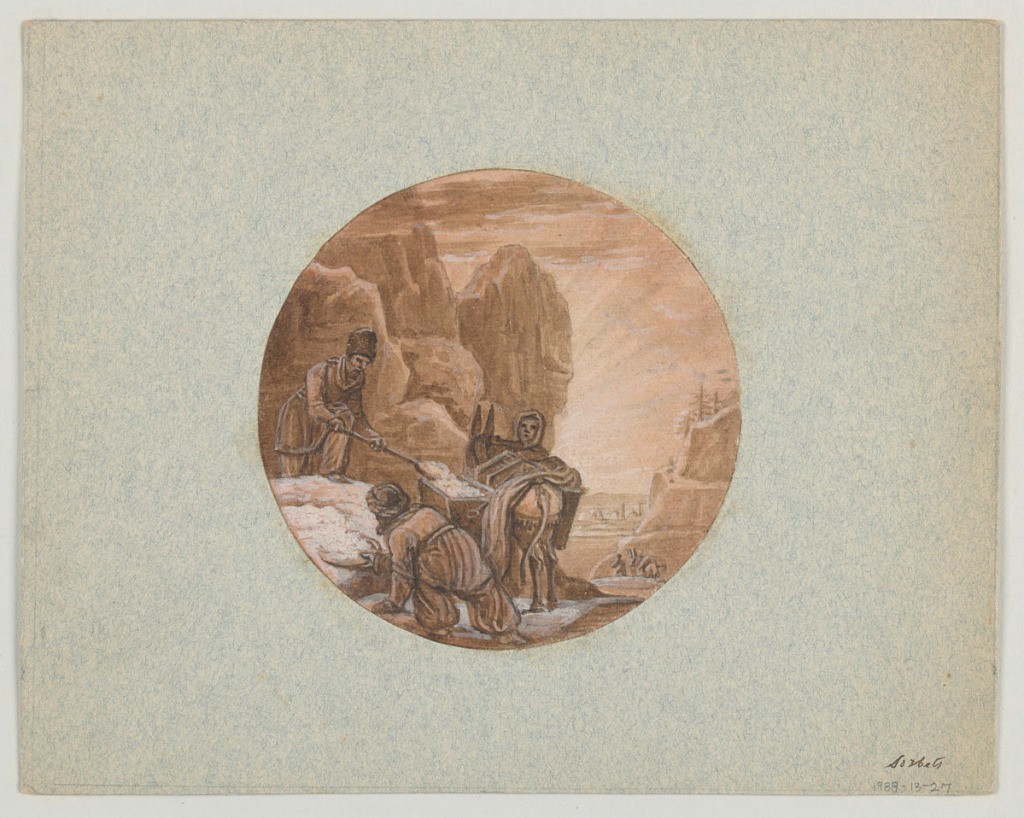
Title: Design for a Painted Porcelain Serving Vessel, Les Sorbets (Sorbets) from the Service des Objets de Dessert (Dessert Service)
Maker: Jean Charles Develly, French, 1783 - 1849
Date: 1819–20
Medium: Pen and brown, black ink, brush and brown, black wash, white gouache, red crayon, graphite on tan paper mounted on blue-gray paper
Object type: Drawing
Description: Design for a painted porcelain plate or serving vessel, rondel. Scene in mountains of Central Asia.  A man, left center foreground, shovels ice into a bucket which is suspended from the back of a donkey held by a woman attendant.  Another man in a crouching position, left foreground, gathers a tray of ice with his right hand. Two people lead a donkey down the mountain side, right middleground.